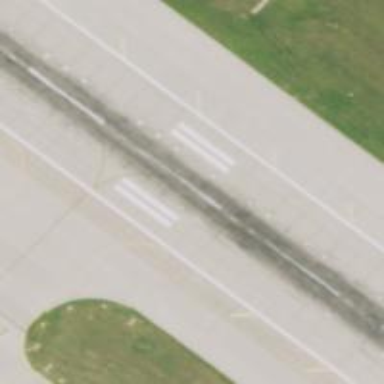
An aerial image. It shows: View of taxiway at the airport.